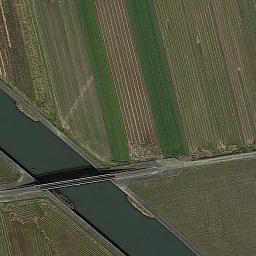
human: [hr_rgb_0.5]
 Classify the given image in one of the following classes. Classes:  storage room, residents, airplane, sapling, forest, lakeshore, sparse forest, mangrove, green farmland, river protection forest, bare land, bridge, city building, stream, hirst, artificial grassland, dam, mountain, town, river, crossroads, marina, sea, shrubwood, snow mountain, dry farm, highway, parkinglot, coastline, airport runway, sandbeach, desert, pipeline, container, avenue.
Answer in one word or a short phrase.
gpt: river